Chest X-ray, PA view. Patient: 55 years old, sex F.
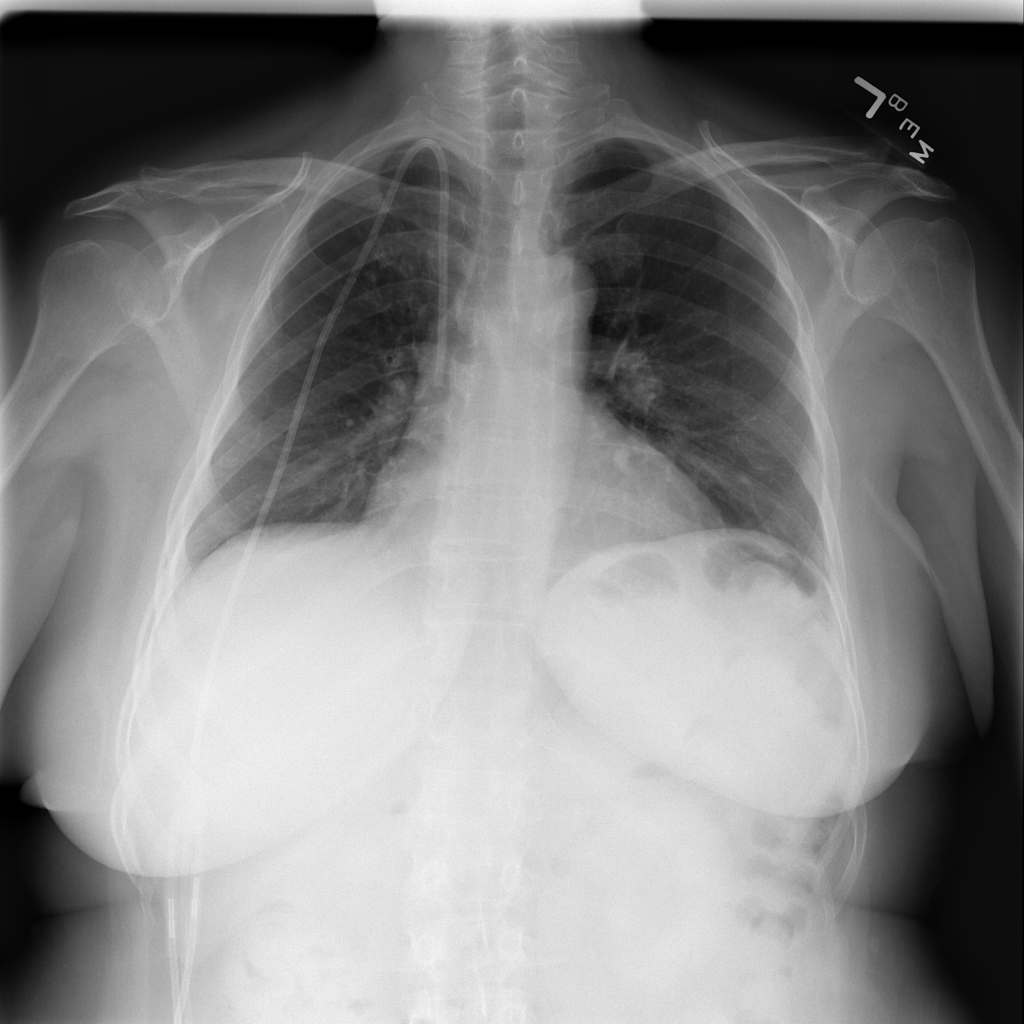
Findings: No Finding